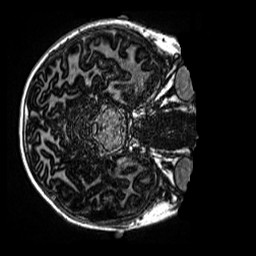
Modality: MP2RAGE
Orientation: axial
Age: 11
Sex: male
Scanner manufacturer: siemens
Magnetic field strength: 3 T
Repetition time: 4 s
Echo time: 0.00299 s